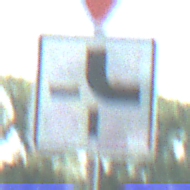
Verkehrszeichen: VerlaufVorfahrtsstrasse4
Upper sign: VorfahrtGewaehren
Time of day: Midday
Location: Outdoor (Nature)
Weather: Clear
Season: NotSpecified
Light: Natural